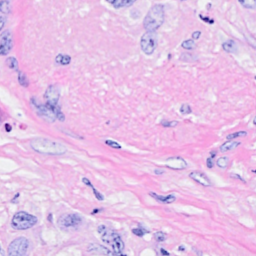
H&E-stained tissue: Breast